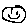
Label: smiley face